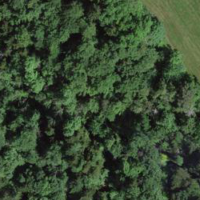
EUNIS habitat code: 44
Species observed at this site:
Polystichum aculeatum